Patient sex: M
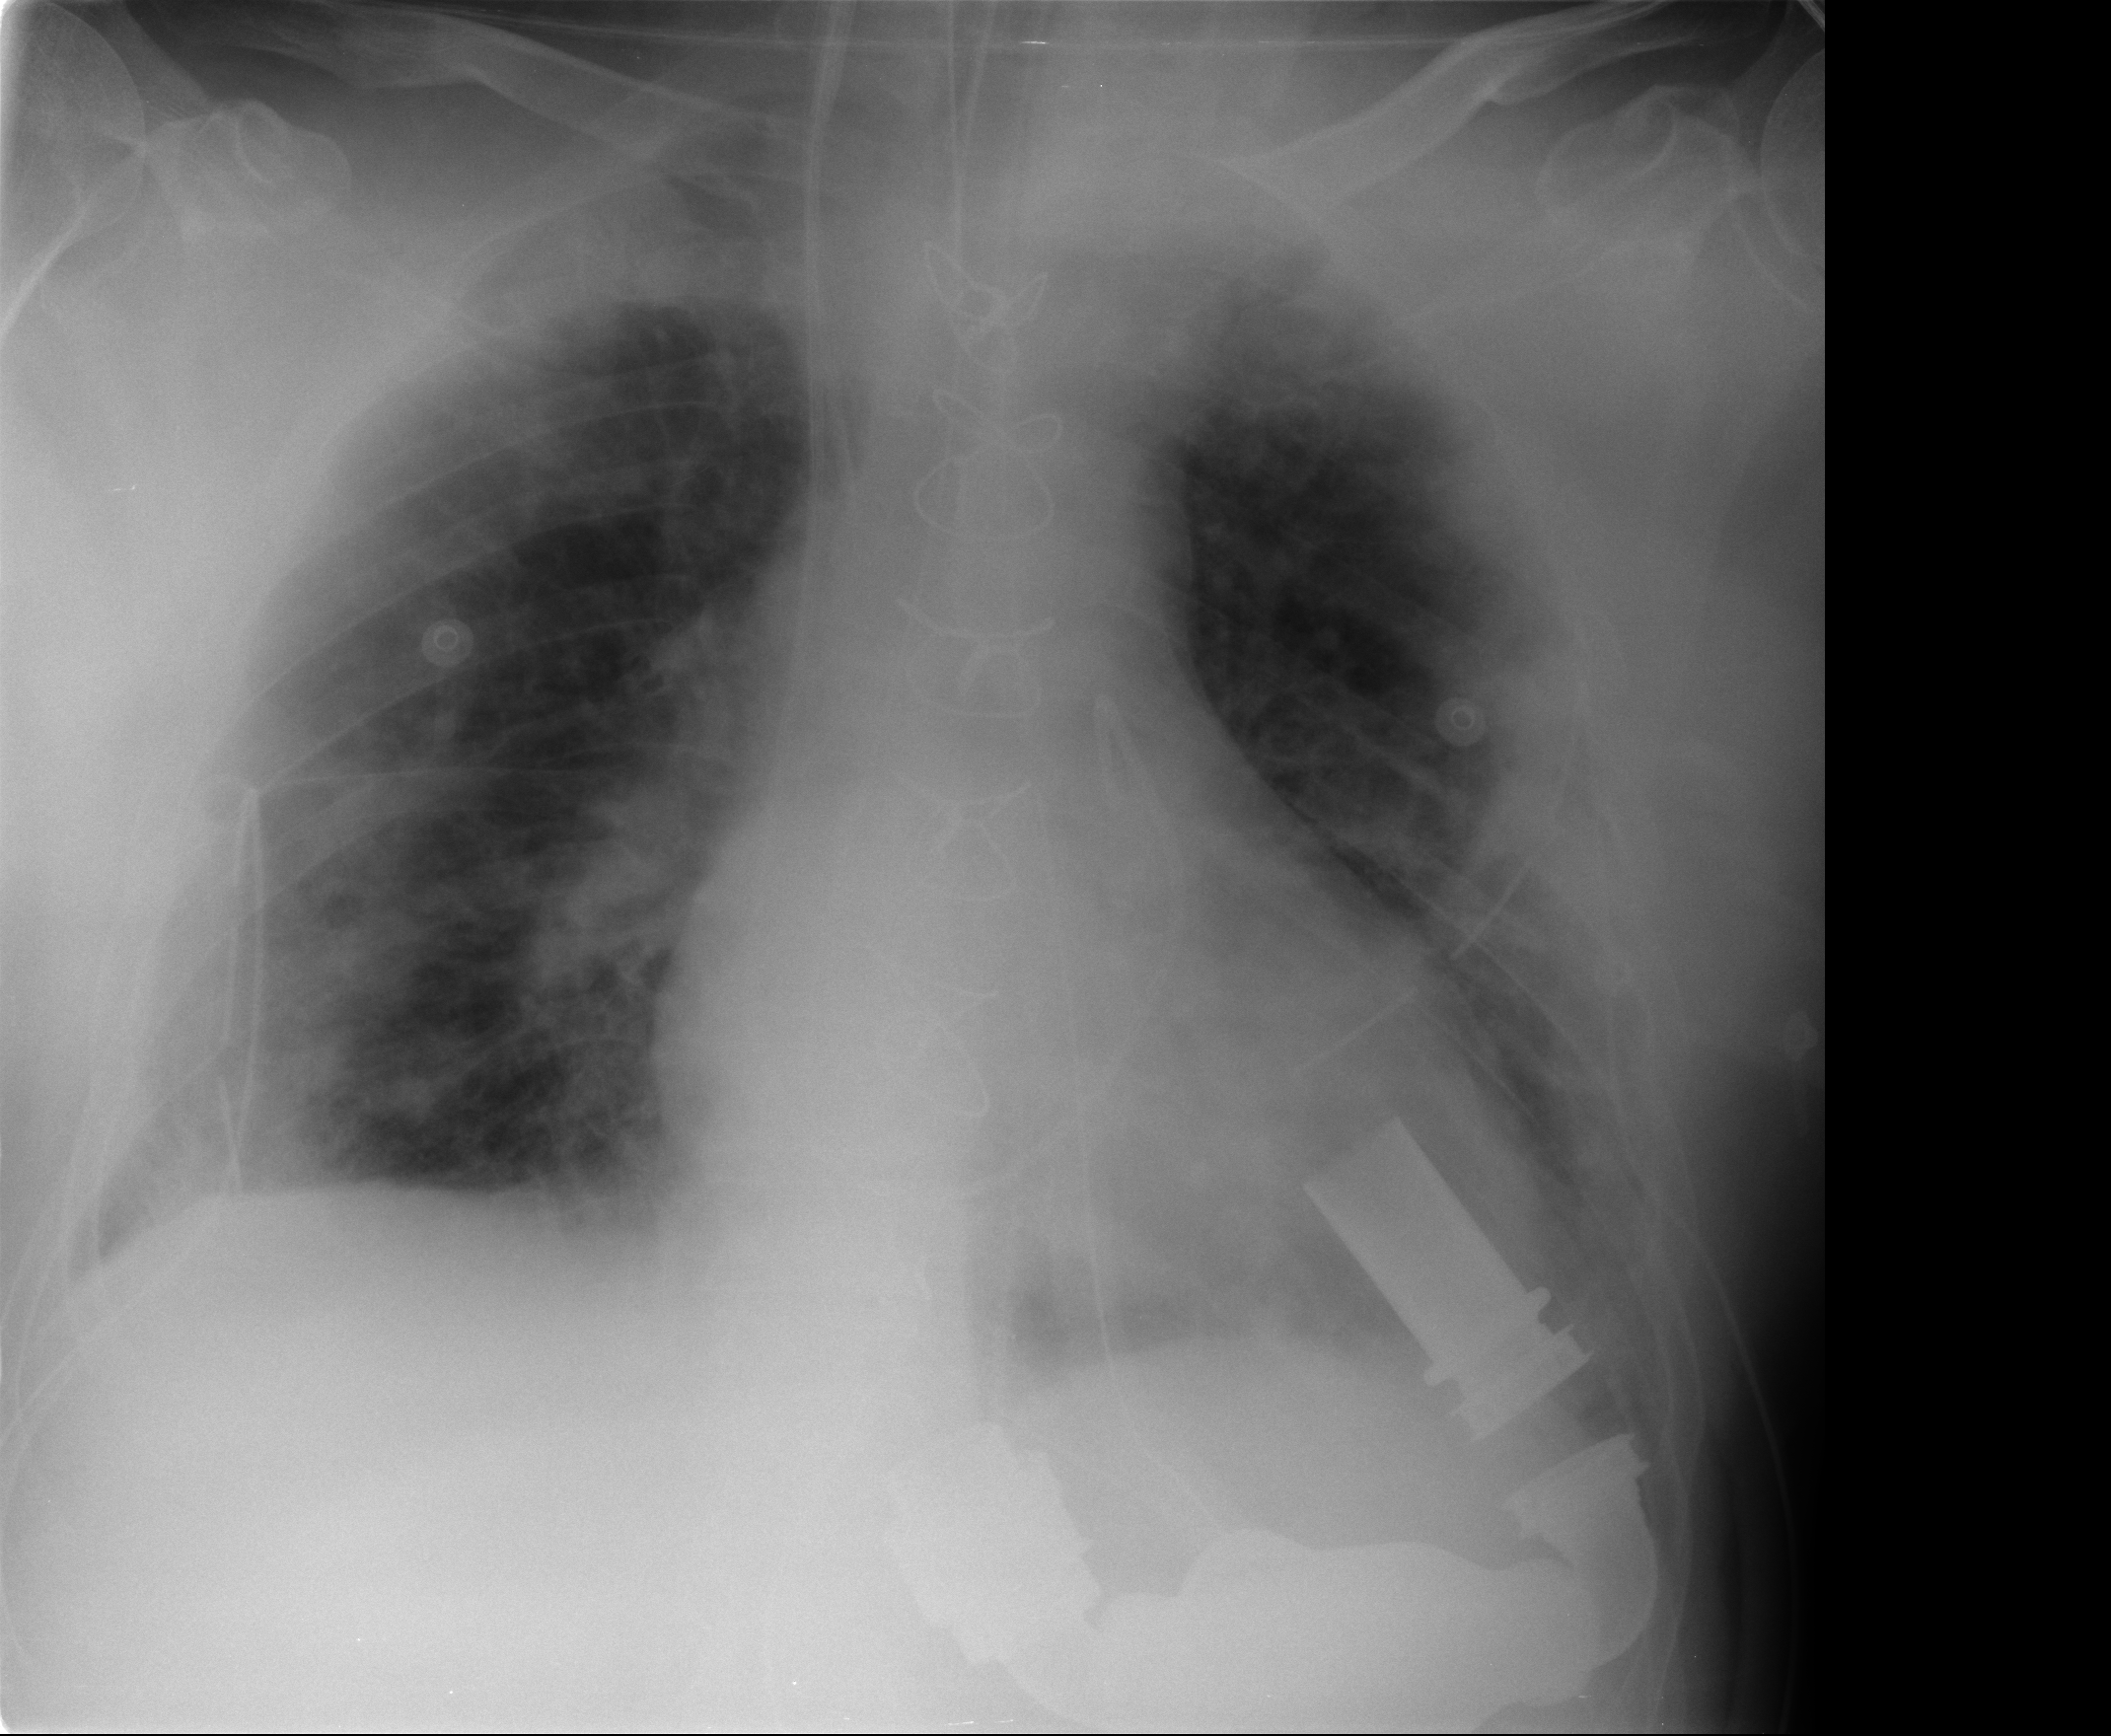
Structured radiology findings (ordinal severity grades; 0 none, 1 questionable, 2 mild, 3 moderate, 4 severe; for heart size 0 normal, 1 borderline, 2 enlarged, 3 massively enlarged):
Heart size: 2
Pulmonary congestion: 2
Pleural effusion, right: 1
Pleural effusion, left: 1
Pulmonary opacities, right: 3
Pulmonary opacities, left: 3
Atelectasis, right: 2
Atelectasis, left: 2